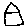
Label: house